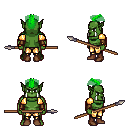
a pixel art fantasy rpg character, male body template, orc, green skin, gold arm armor, gold greaves, green short mohawk hairstyle, leather bracers, brown shoes, spear, four views (front, back, left, right), 2x2 character sprite sheet, small pixel art, hard edges, no anti-aliasing